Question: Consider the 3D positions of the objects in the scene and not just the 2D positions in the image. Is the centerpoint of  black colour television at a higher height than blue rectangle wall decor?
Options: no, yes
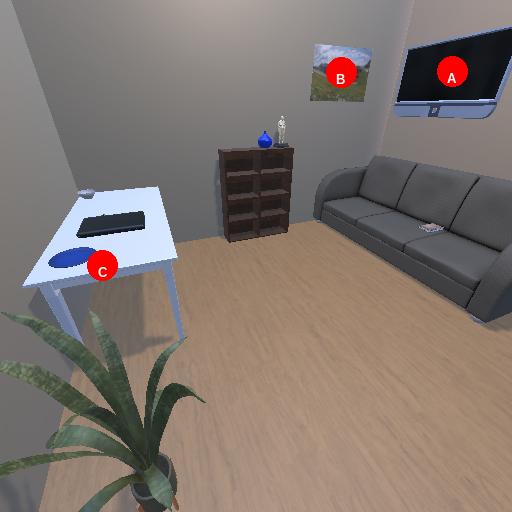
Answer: no